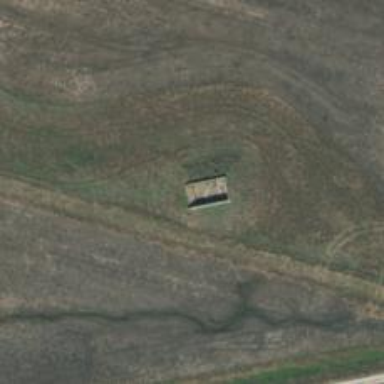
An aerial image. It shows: Military bunker for protection and defense.